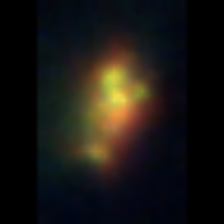
Taxon: Unknown_detritus
Group: Unknown